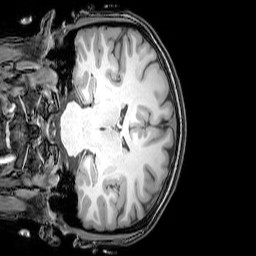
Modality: T1w
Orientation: coronal
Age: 22
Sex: female
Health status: healthy
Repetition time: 0.081 s
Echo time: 0.037 s